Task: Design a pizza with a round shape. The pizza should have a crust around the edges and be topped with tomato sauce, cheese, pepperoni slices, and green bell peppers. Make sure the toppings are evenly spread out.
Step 309:
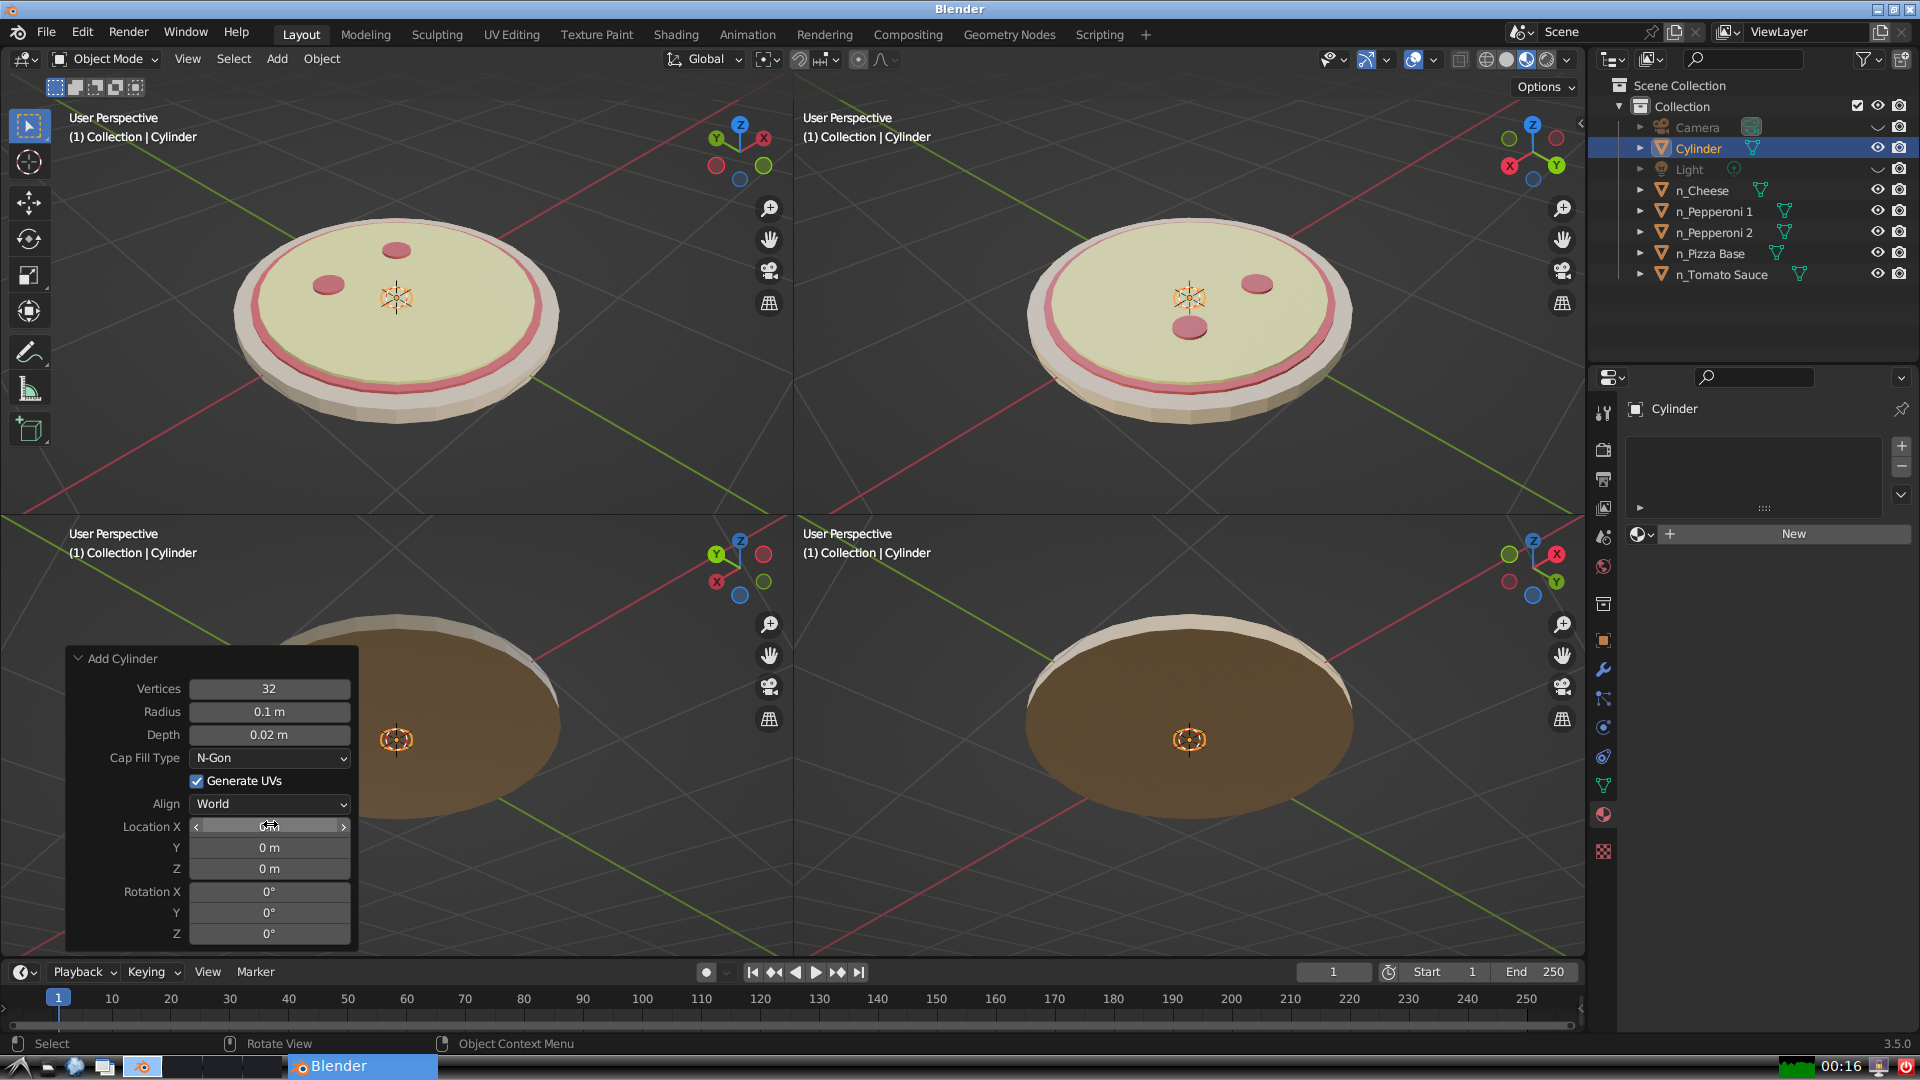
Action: click: no